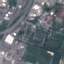
Land use / land cover: Industrial